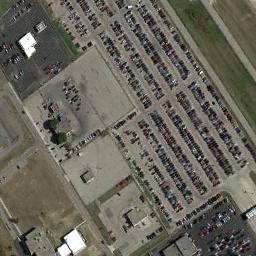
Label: parking_lot